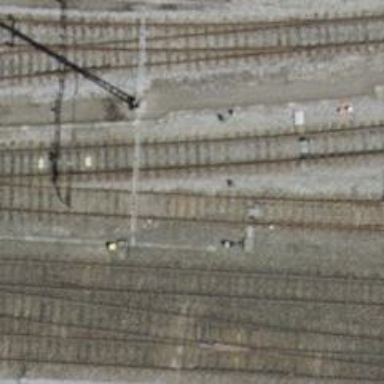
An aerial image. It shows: Single-track electrified railway service yard with contact line for trains.